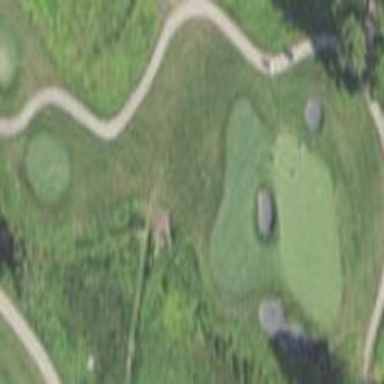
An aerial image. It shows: Area with grass used as rough in golf course.